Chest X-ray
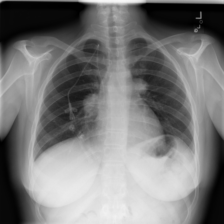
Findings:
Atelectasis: negative
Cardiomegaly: negative
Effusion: negative
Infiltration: positive
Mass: negative
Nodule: negative
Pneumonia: negative
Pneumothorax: negative
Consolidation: negative
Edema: negative
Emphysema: negative
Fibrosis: negative
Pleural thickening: negative
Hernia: negative